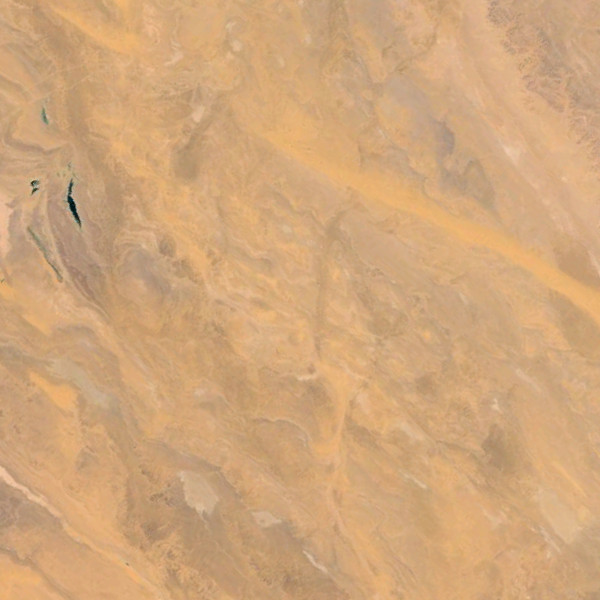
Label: Desert